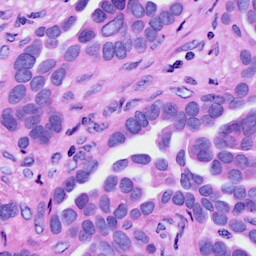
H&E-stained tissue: Ovarian